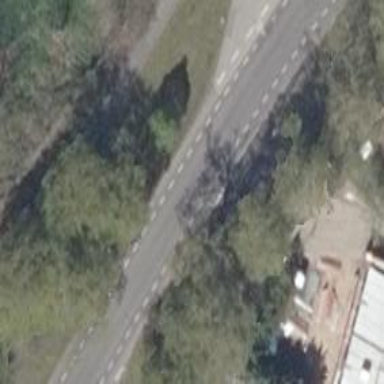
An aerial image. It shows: Asphalt secondary road with dedicated lane for cyclists on both sides.